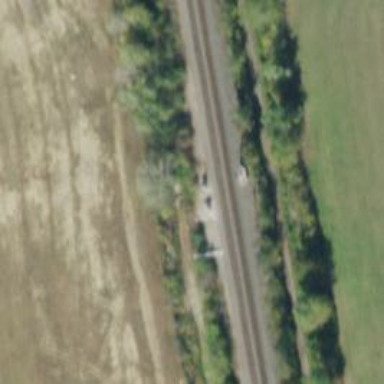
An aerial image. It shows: Railway service station.